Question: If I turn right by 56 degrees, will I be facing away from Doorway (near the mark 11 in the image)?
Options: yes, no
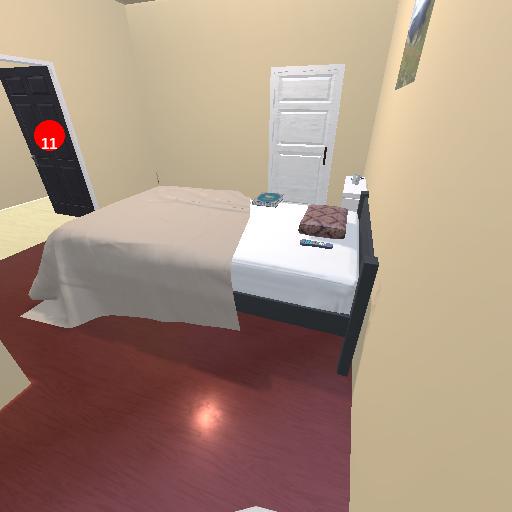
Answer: yes